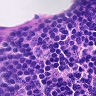
Metastatic tissue present: no